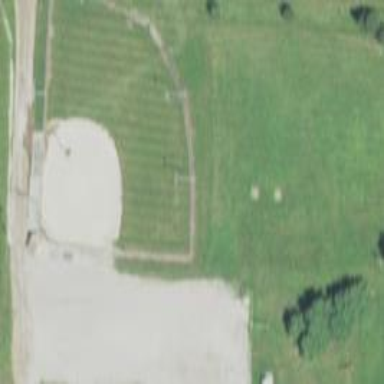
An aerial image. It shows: Baseball pitch for leisure and sports activities.